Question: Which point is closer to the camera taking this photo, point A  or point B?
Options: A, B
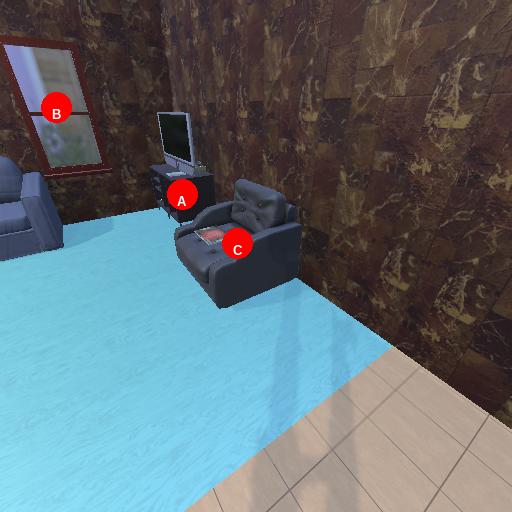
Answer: A